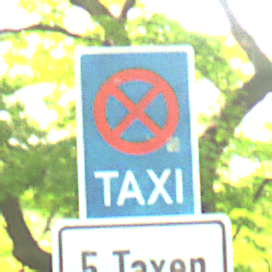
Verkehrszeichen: Taxenstand
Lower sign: FahrzeugeVerbaleAngabe2
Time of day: MorningAfternoon
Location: Outdoor (RoadRail)
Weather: Clear
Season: NotSpecified
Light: Natural